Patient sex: M
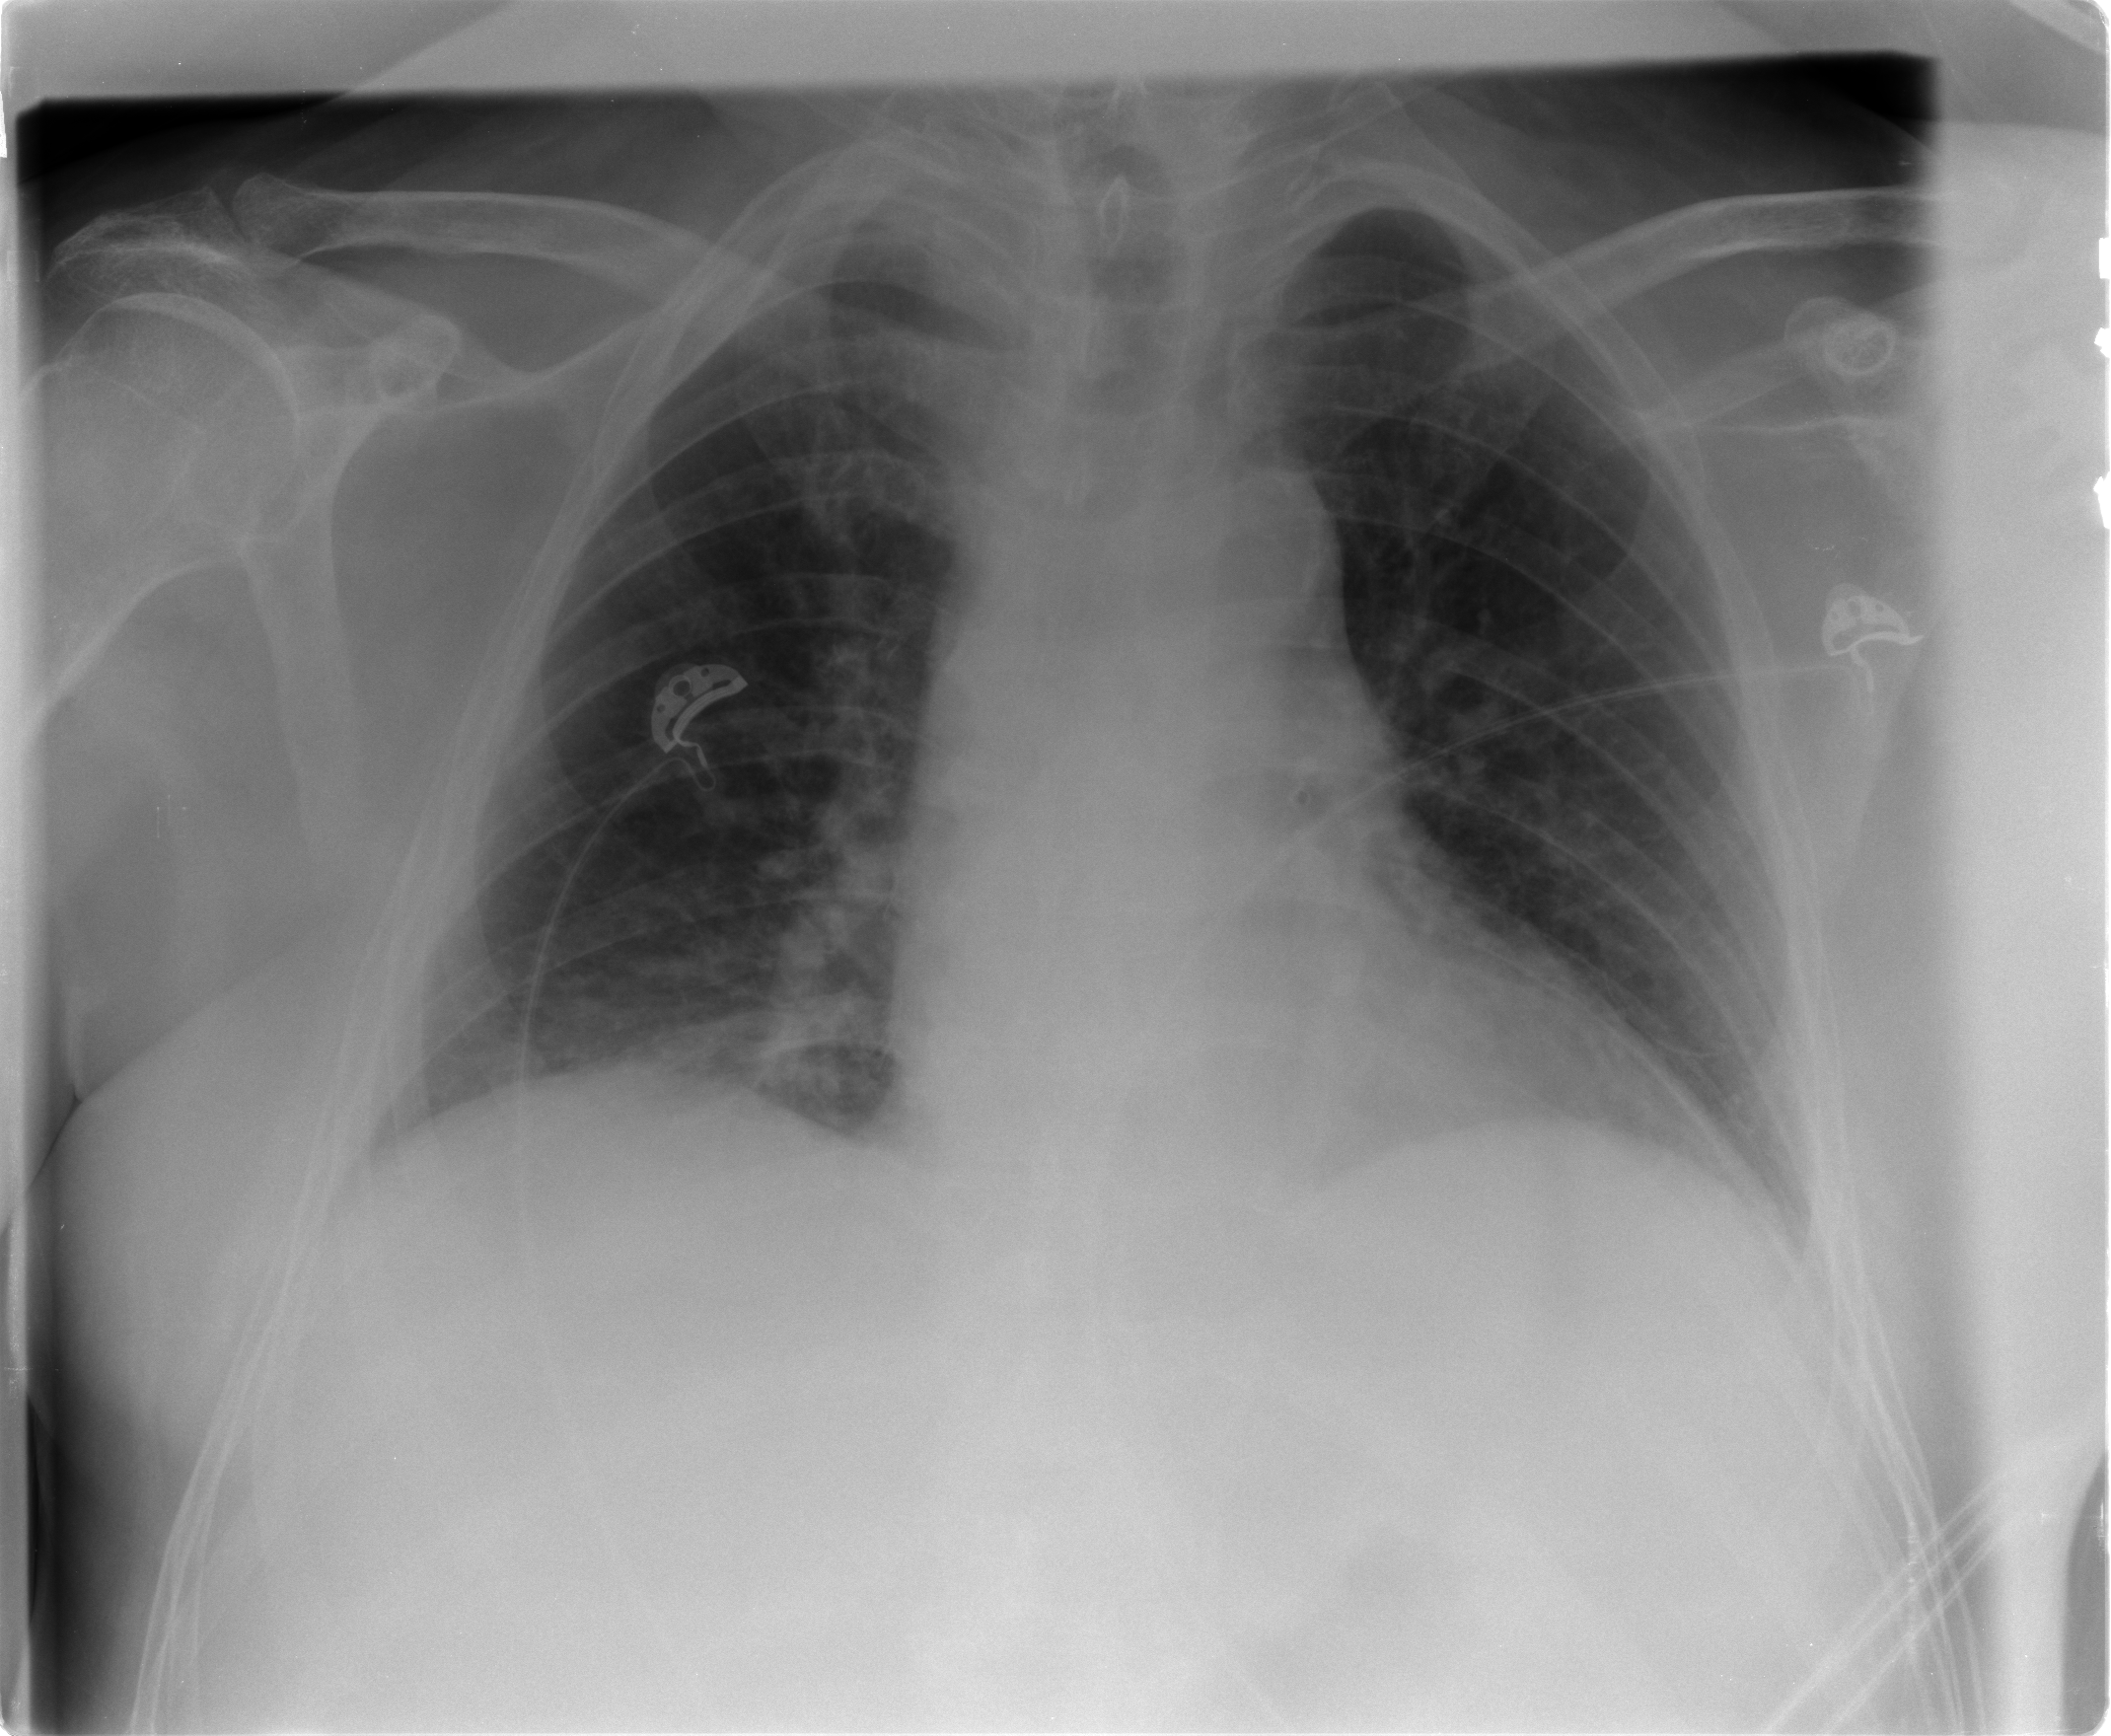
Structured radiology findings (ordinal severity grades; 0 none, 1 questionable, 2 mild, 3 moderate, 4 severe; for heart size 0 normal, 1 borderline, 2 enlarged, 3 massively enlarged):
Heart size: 1
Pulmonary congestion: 1
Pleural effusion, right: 0
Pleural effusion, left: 1
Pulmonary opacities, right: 0
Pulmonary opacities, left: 0
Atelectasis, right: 2
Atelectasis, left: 2